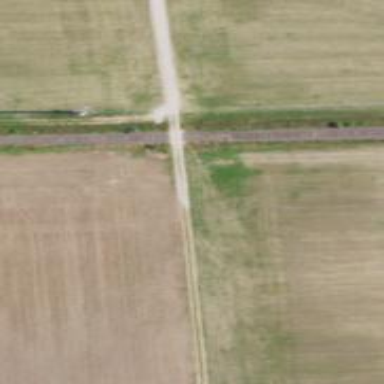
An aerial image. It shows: Level crossing along the railway.